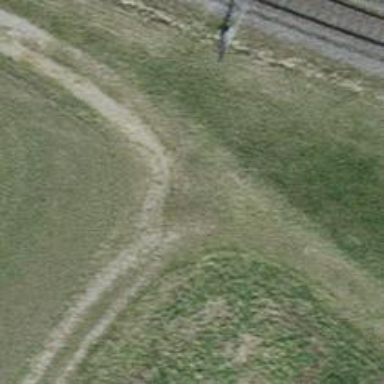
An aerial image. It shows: Grass track with grade3 tracktype.